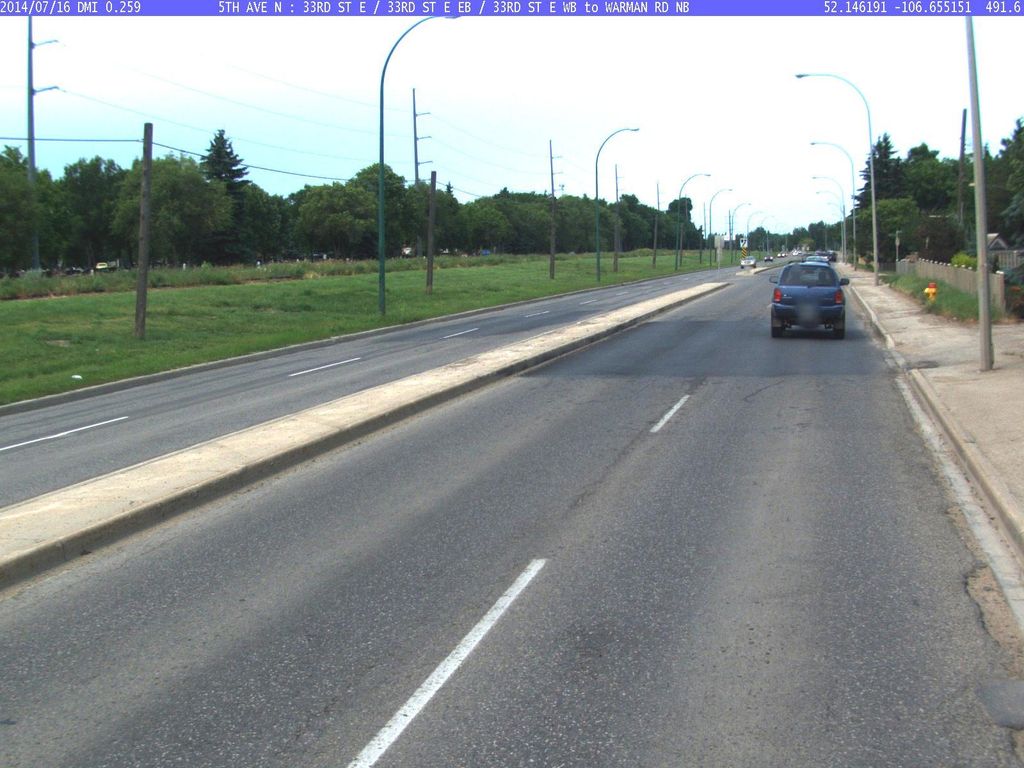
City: saskatoon